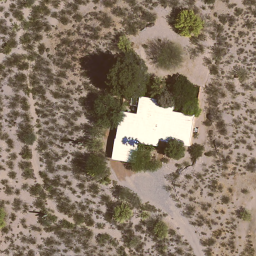
Label: residential